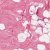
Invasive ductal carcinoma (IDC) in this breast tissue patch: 0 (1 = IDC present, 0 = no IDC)